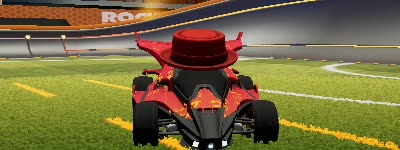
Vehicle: aftershock